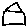
Label: house